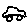
Label: car